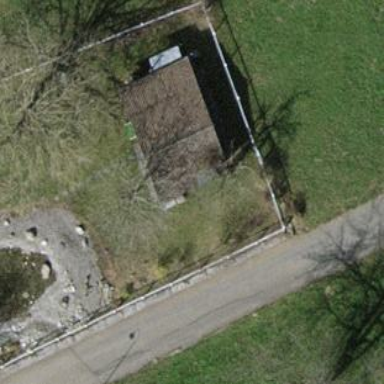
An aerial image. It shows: Shed with gabled roof.